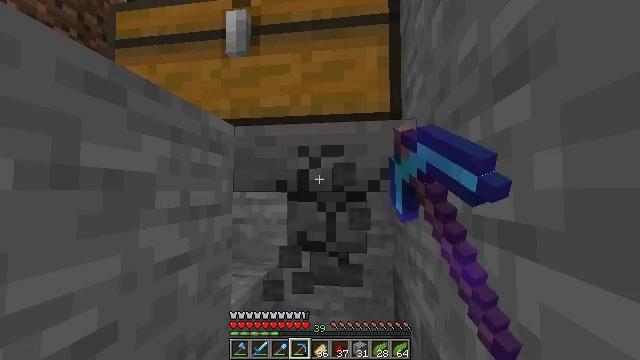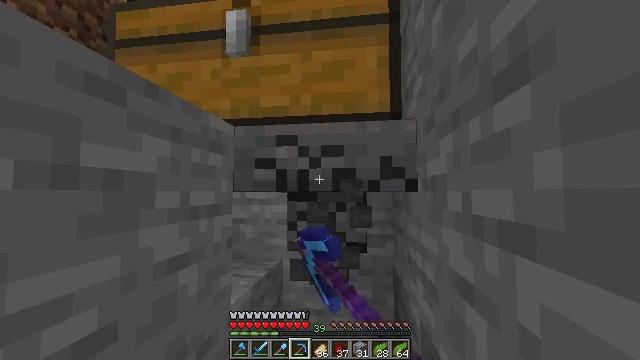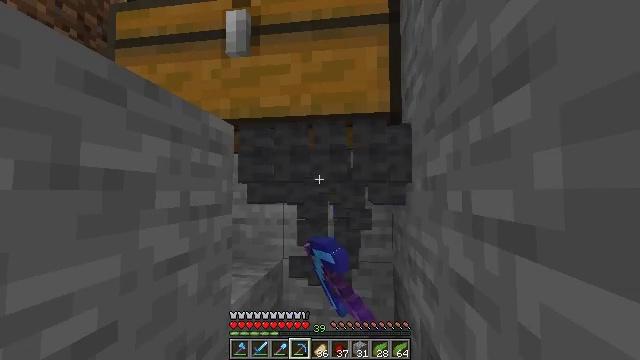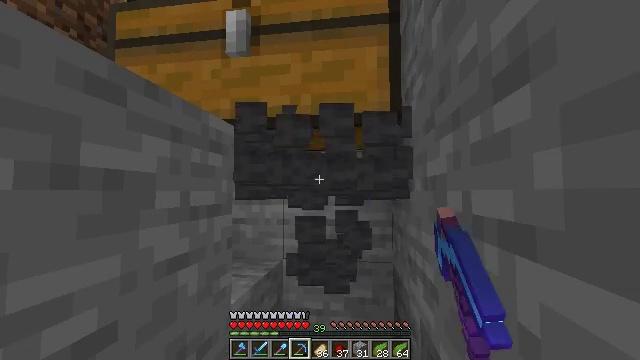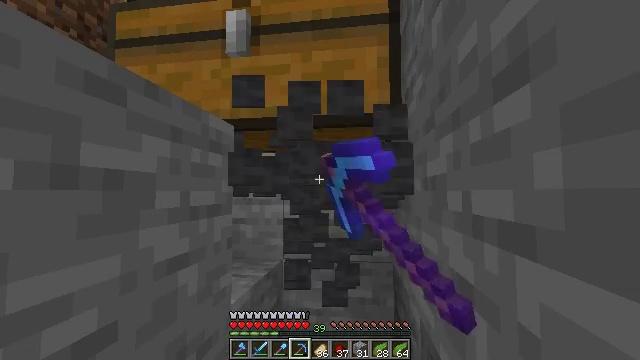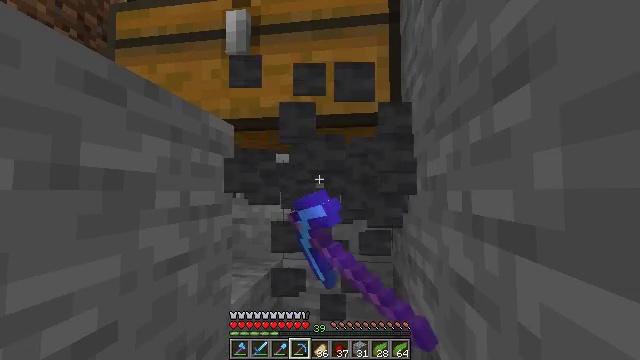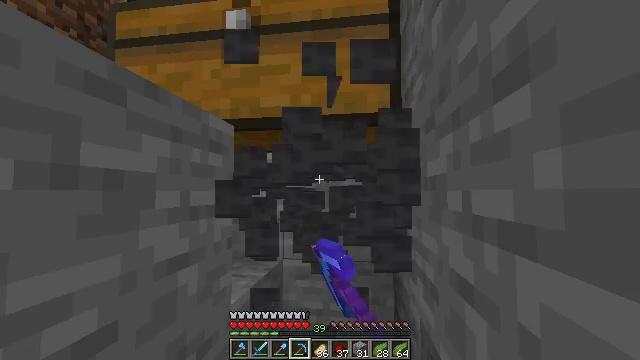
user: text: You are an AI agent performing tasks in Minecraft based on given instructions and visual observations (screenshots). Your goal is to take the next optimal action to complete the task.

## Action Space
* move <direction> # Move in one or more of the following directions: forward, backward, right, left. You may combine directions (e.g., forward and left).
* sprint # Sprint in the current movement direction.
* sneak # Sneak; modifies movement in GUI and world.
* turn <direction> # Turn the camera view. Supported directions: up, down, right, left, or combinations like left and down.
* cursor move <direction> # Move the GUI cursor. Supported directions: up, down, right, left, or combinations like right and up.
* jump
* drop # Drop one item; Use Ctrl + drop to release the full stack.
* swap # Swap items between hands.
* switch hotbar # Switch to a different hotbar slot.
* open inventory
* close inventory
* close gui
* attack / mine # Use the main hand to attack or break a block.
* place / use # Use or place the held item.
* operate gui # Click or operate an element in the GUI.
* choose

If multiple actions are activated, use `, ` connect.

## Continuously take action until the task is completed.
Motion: motion action
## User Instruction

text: Harvest the hopper from its place.
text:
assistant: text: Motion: attack / mine
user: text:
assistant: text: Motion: attack / mine
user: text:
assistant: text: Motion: attack / mine
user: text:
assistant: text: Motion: attack / mine
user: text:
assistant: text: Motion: attack / mine
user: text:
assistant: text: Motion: attack / mine
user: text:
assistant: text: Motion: attack / mine